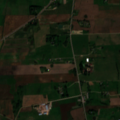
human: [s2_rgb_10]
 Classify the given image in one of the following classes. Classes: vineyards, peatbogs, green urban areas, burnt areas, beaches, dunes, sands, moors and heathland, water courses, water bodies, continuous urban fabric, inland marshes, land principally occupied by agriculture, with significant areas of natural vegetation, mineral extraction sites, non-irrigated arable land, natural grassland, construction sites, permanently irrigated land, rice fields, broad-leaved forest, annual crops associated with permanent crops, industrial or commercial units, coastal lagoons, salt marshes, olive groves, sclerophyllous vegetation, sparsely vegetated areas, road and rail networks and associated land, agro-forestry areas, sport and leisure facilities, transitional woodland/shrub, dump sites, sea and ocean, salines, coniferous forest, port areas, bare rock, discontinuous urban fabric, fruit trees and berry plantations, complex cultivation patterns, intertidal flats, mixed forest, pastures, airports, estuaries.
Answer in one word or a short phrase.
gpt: discontinuous urban fabric, pastures, complex cultivation patterns